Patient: sex M, age 57
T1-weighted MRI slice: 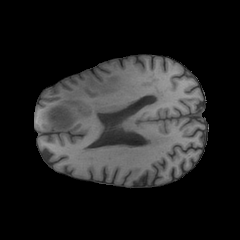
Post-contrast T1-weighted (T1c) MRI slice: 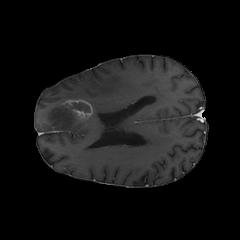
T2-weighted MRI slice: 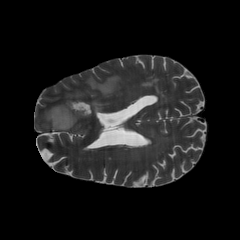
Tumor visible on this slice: yes
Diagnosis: Glioblastoma, IDH-wildtype
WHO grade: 4